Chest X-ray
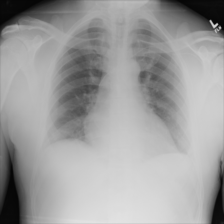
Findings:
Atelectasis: negative
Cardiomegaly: negative
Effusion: negative
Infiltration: negative
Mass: negative
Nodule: negative
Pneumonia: negative
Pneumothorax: negative
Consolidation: negative
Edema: negative
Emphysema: negative
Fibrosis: negative
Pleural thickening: negative
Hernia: negative